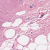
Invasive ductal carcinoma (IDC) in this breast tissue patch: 0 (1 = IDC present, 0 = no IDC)